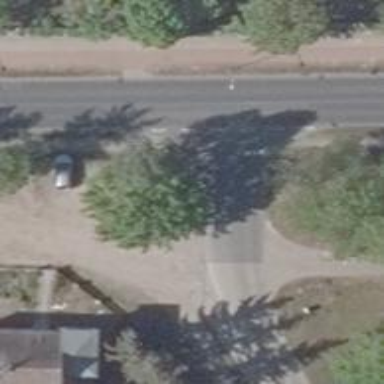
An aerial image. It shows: Road with "give way" sign.